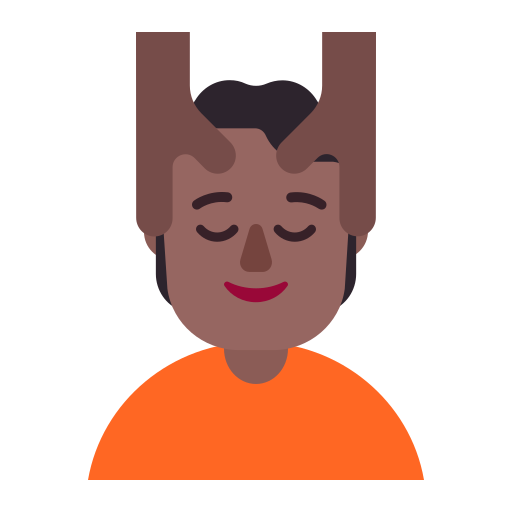
person getting massage flat  dark